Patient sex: F
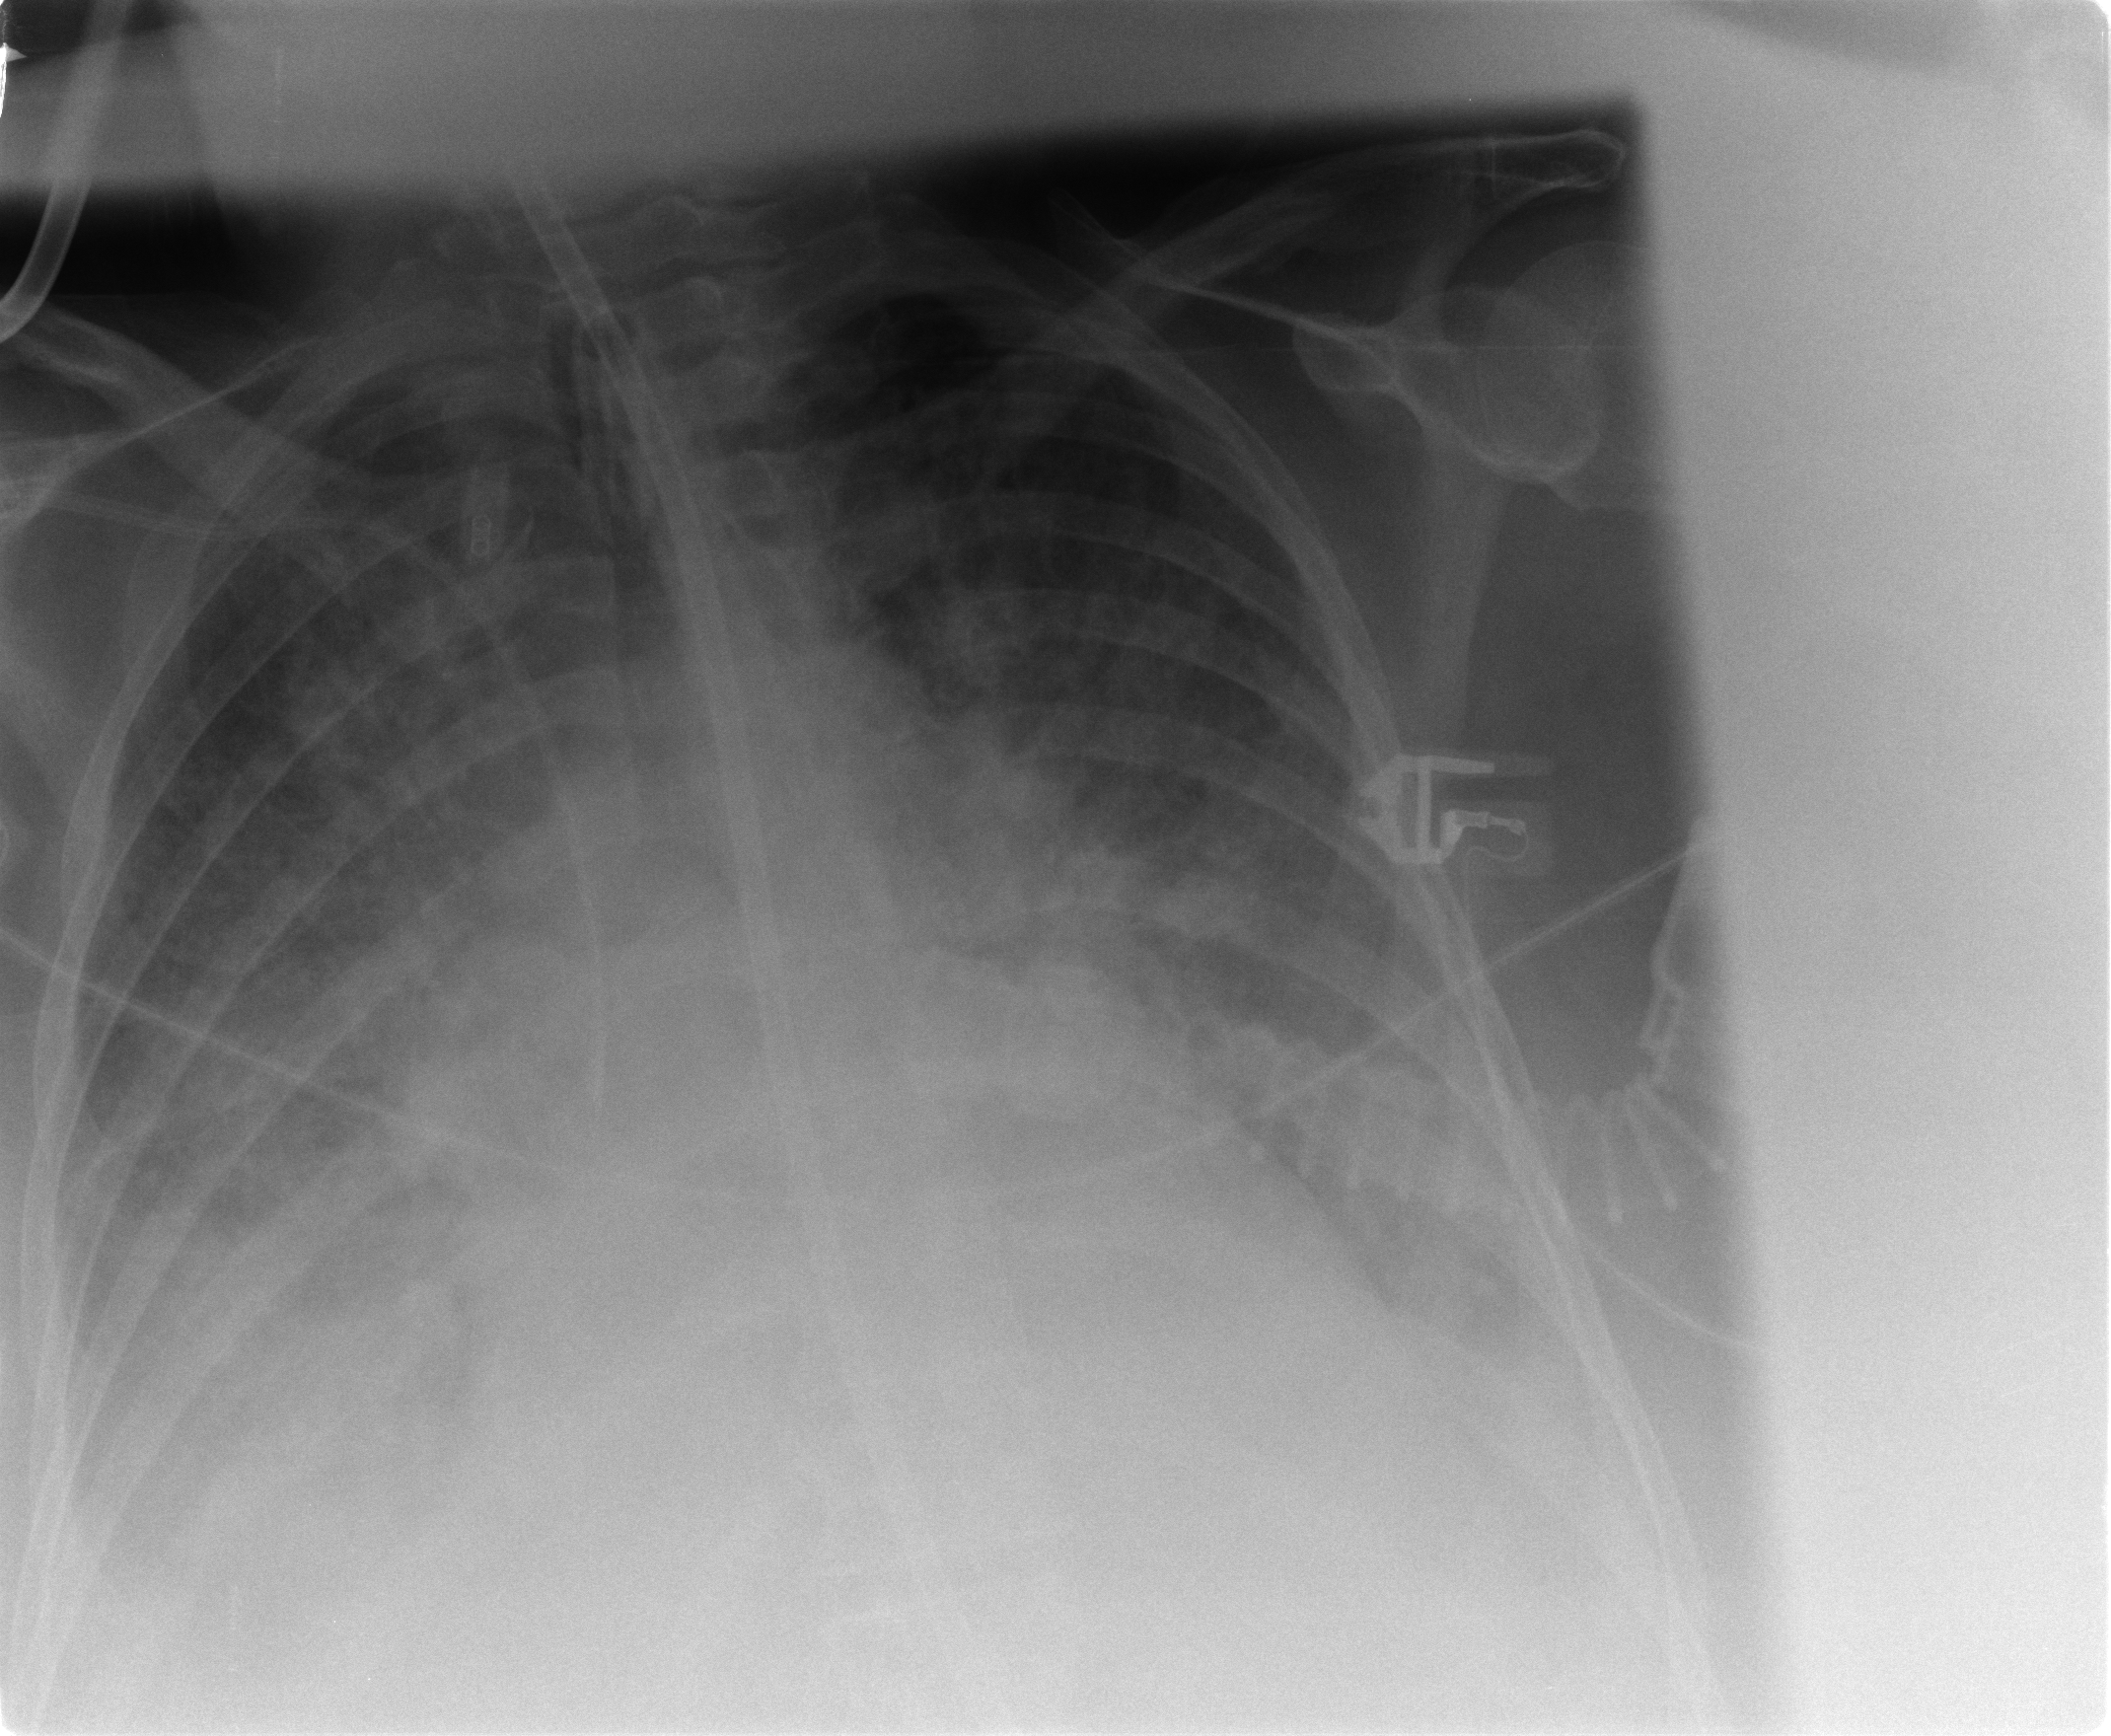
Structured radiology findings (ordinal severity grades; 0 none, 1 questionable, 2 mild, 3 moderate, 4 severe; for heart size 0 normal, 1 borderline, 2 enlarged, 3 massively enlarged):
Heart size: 2
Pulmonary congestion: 3
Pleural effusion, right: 2
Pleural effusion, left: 2
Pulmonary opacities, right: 3
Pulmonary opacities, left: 3
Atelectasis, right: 2
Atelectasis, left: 2